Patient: sex M, age 30
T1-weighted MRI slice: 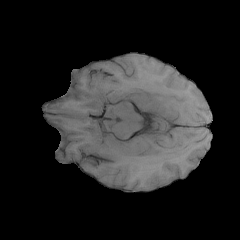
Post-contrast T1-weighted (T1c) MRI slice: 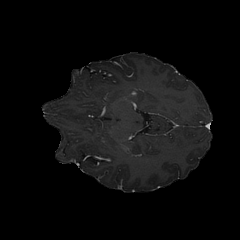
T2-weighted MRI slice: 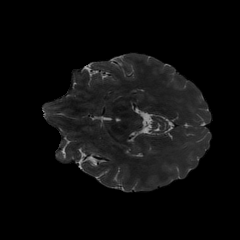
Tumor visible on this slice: no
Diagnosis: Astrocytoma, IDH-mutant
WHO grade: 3